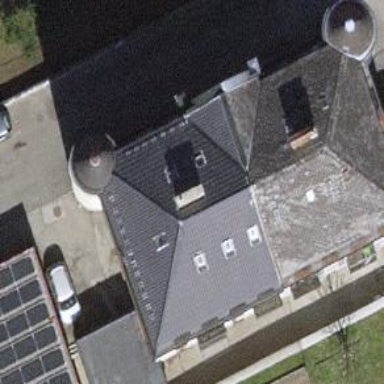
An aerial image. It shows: Building with mansard roof.